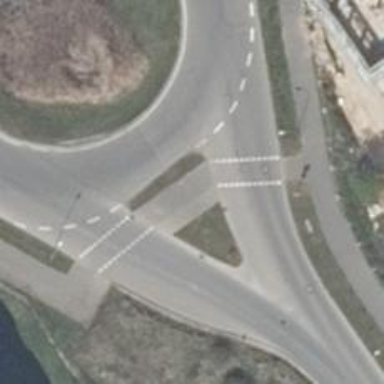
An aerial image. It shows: Asphalt path with unmarked crossing and crossing island. The crossing is for both pedestrians and cyclists.